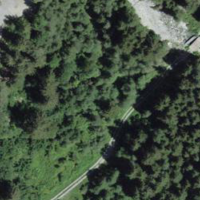
EUNIS habitat code: 44
Species observed at this site:
Alosterna tabacicolor